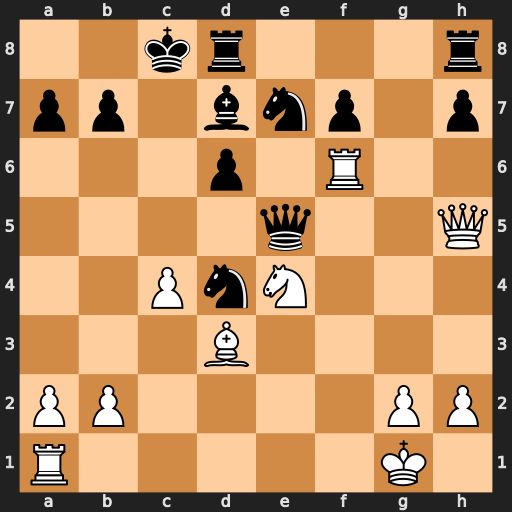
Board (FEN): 2kr3r/pp1bnp1p/3p1R2/4q2Q/2PnN3/3B4/PP4PP/R5K1
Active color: w
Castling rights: -
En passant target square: -
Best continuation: Nxd6+ Qxd6 Rxd6